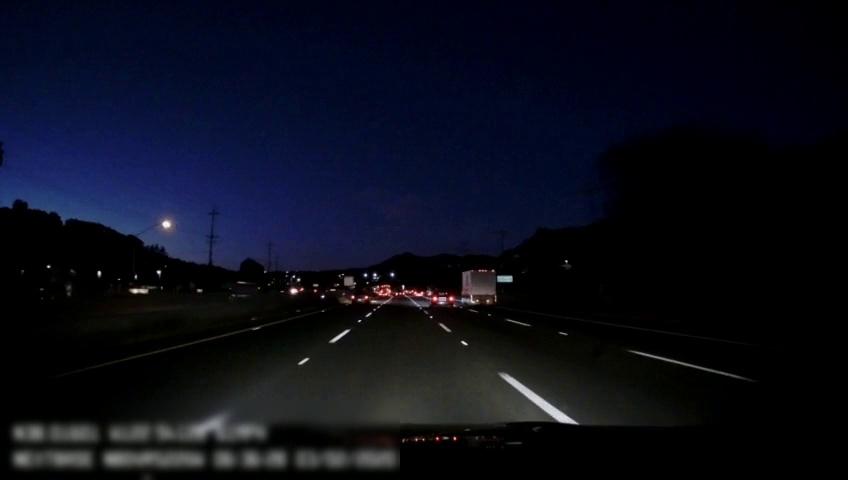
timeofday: Night
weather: Other
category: Drivable Space
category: Vehicles | Car
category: Vehicles | Car
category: Vehicles | Truck
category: Vehicles | Car
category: Lanes | Alternate Lane
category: Lanes | Current Lane
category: Lanes | Current Lane
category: Lanes | Alternate Lane
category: Lanes | Alternate Lane
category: Traffic | Signs